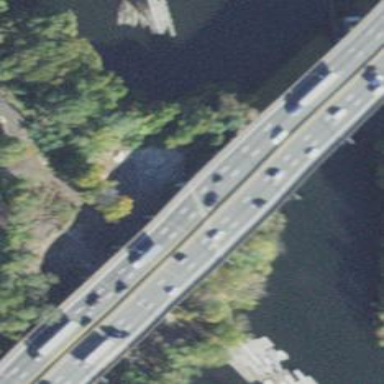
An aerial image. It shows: Man-made bridge.